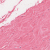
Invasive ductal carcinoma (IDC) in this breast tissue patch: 0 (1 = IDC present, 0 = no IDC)